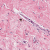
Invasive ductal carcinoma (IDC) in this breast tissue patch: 0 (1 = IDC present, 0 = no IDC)